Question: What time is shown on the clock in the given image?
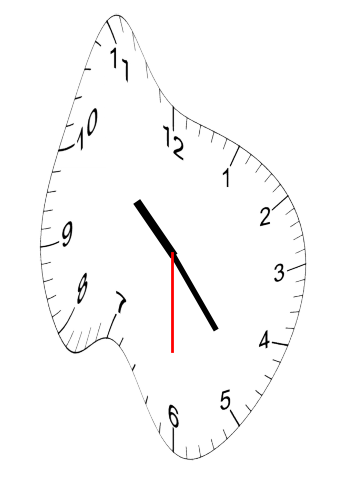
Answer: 10:23:30